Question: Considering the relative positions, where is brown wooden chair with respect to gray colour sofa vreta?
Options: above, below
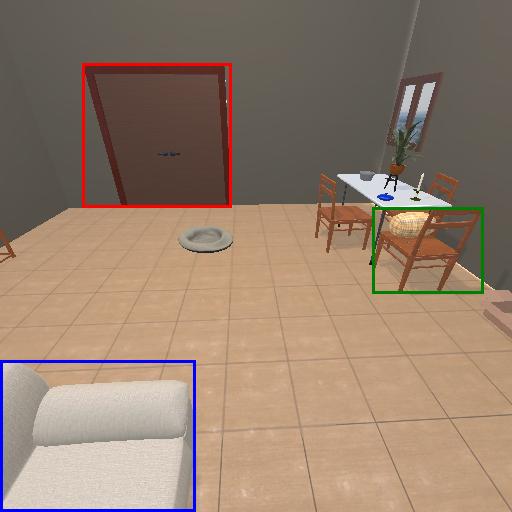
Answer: above